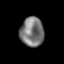
Tissue: lung
Cell type: Epithelial cells
Senescence score: 0.2078
Nuclear area (px): 674
Mean DAPI intensity: 121.822